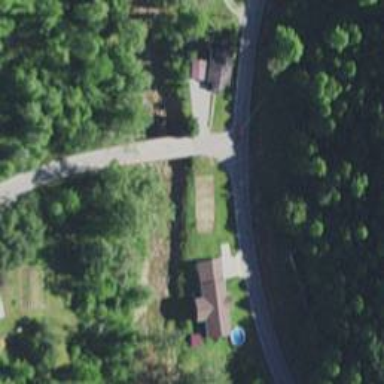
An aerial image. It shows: Secondary road with bridge.